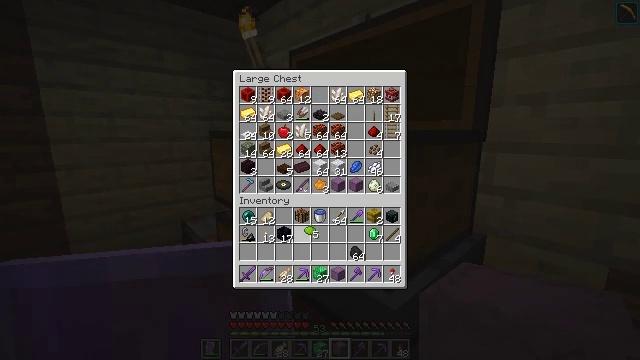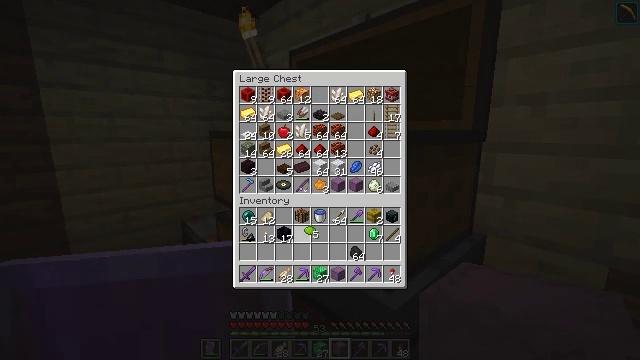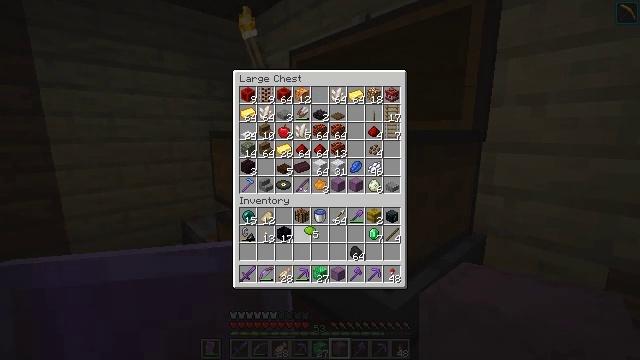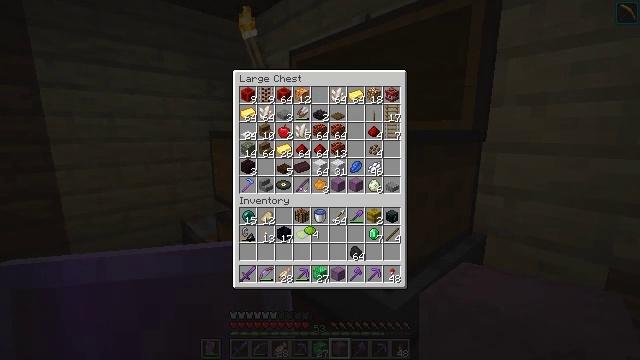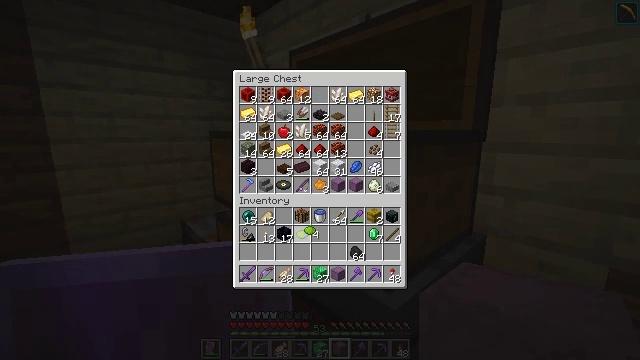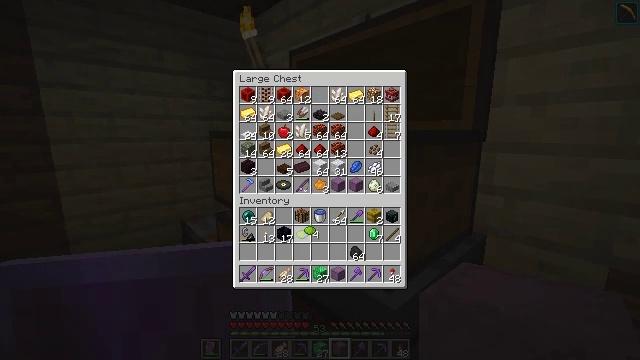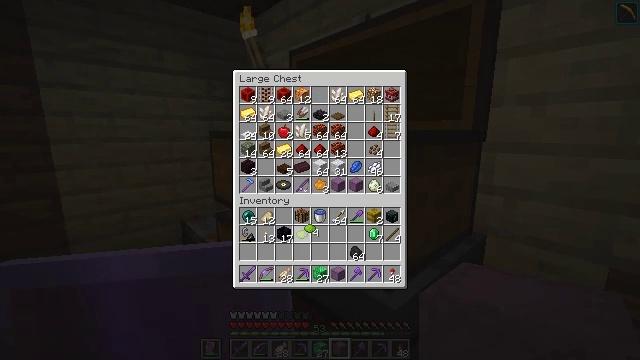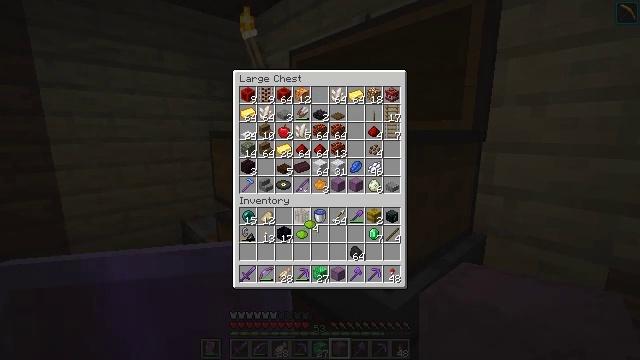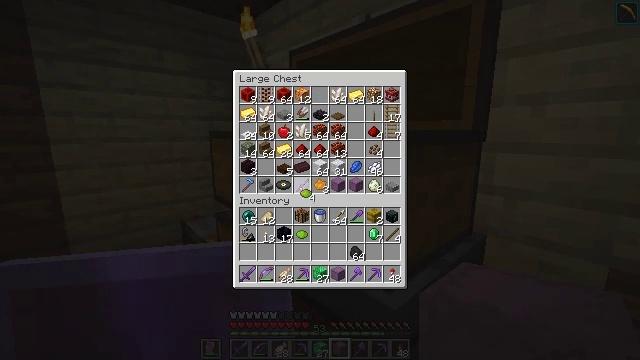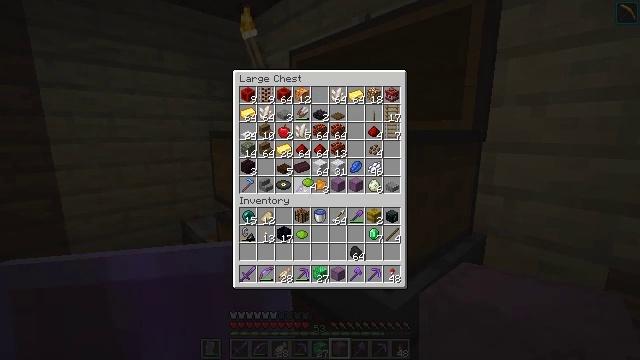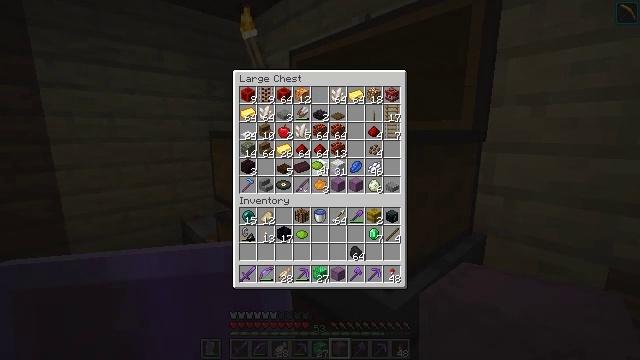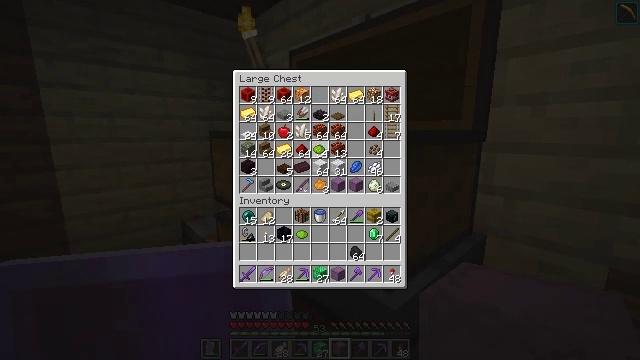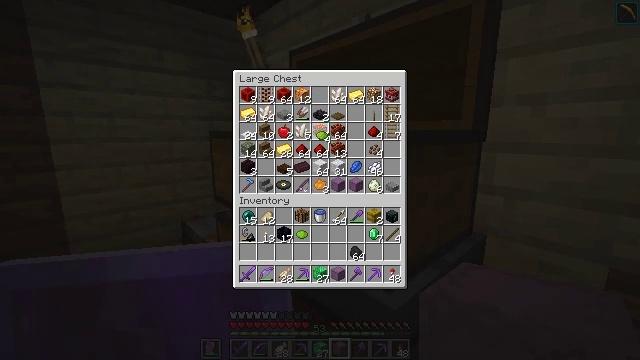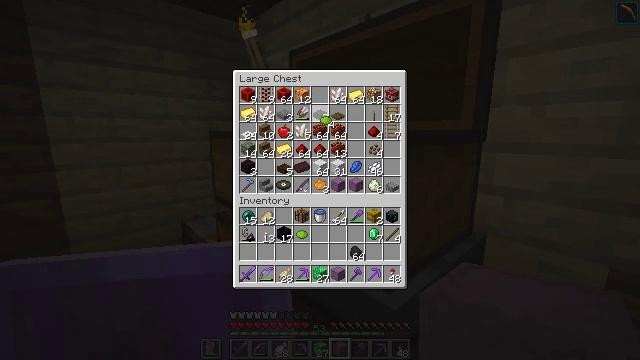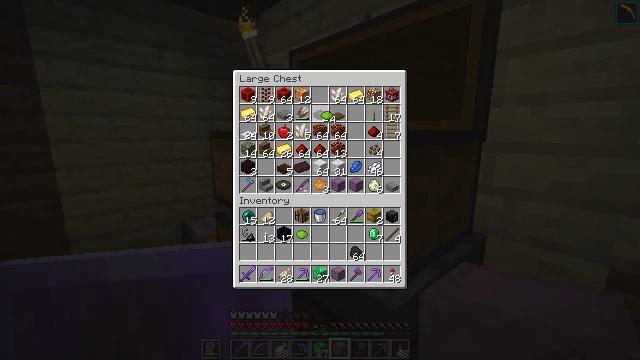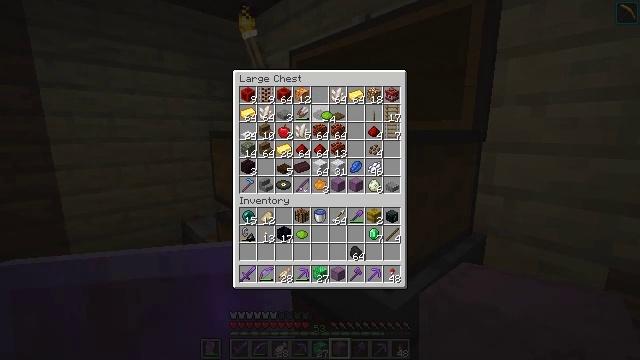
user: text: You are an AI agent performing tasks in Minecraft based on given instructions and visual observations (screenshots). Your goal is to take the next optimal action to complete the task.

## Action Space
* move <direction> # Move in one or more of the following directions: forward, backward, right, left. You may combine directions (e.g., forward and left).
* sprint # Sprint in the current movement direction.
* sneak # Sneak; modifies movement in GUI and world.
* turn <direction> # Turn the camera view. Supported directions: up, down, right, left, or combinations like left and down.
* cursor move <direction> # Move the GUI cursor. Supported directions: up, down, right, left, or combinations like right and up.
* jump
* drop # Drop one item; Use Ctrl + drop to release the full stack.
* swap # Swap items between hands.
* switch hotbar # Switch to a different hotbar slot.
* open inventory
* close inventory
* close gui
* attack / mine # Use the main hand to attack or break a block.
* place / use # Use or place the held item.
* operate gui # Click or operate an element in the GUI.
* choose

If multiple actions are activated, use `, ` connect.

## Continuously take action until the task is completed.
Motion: motion action
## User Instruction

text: craft item lime shulker box
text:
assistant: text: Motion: use / place
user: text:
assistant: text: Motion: use / place
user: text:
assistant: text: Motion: no_op
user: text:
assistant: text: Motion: no_op
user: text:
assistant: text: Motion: no_op
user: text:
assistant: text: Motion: no_op
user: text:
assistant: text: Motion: no_op
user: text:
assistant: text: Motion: turn up
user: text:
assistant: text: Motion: turn up
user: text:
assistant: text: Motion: turn right and up
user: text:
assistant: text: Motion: turn up
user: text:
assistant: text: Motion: turn up
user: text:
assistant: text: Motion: turn up
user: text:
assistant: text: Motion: no_op
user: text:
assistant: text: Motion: no_op
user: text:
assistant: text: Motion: no_op
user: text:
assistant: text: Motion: no_op
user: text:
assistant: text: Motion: turn up
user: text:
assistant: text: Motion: no_op
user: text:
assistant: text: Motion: no_op
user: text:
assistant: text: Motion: no_op
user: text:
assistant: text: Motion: no_op
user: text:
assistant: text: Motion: turn left
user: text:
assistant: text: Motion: no_op
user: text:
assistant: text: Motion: no_op
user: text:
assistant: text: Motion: no_op
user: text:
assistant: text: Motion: no_op
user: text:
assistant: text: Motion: no_op
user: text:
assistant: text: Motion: no_op
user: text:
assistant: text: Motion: no_op